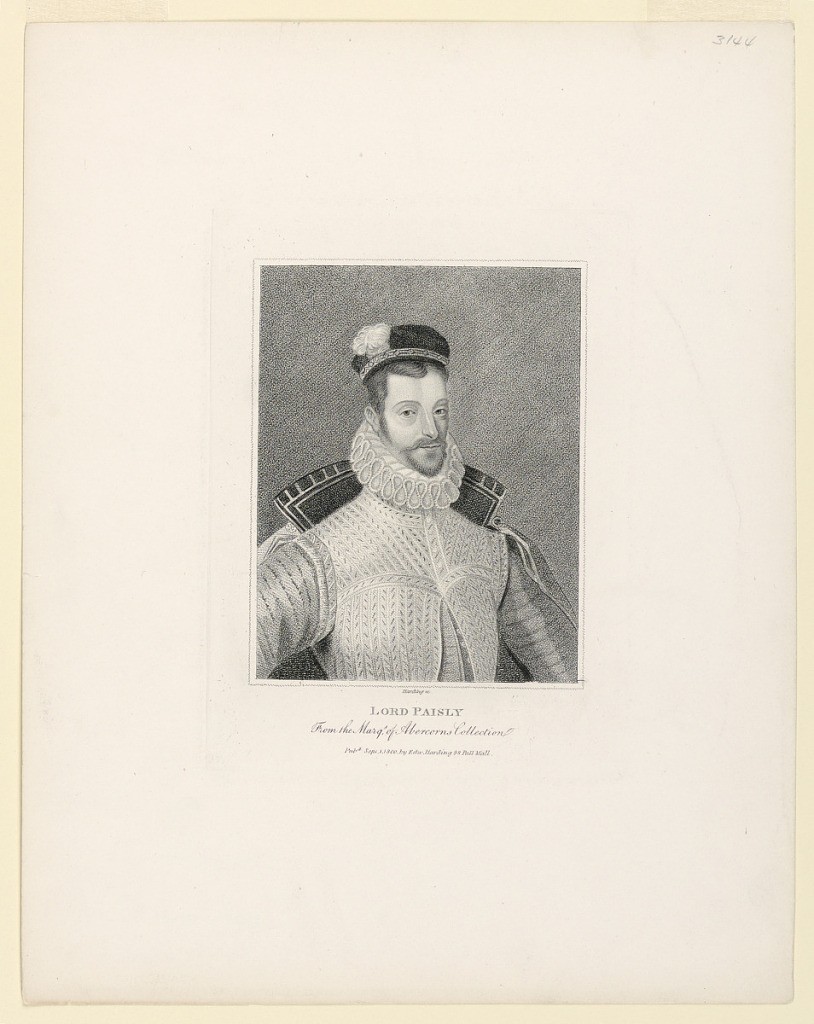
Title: Portrait of Claude Hamilton, Earl of Paisley
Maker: Edward Harding, British, 1755 - 1840
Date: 1800
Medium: Stipple engraving on paper
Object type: Print
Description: Half-length portrait of Claude Hamilton, Earl of Paisley (ca. 1543-1622), dressed in half armor, doublet and cape, a feather trimmed velvet beret on his head. He faces frontally, turned slightly to the right. Below, inscription, engraver's and publisher's names.